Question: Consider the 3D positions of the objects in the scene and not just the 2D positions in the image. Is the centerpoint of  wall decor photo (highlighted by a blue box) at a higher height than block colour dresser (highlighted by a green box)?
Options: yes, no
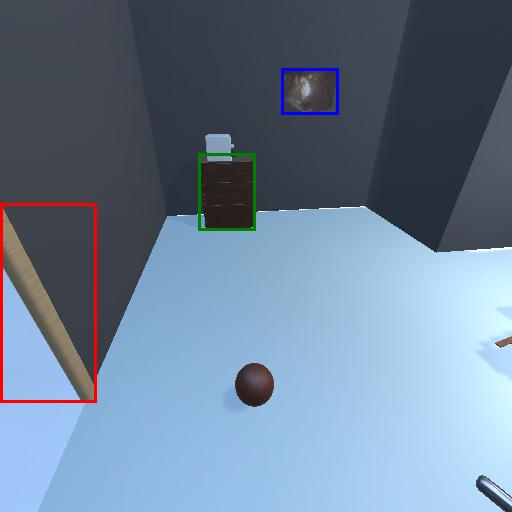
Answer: yes